Question: This is the method I use to retrieve MAC address from my user.
To reproduce a scenario where a MAC address does not get retrieved, I intentionally disabled my network card. This should not return a MAC address, using this method:
'''
public static string returnMAC1()
{
try
{
ManagementObjectSearcher searcher = new ManagementObjectSearcher("Select MACAddress, PNPDeviceID FROM Win32_NetworkAdapter WHERE MACAddress IS NOT NULL AND PNPDEVICEID IS NOT NULL");
ManagementObjectCollection mObject = searcher.Get();
foreach (ManagementObject obj in mObject)
{
string pnp = obj["PNPDeviceID"].ToString();
if (pnp.Contains("PCI\"))
{
string mac = obj["MACAddress"].ToString();
mac = mac.Replace(":", string.Empty);
if (string.IsNullOrEmpty(mac))
{
throw new System.Exception("Invalid PCI MAC");
}
return mac;
}
}
return string.Empty;
}
catch (Exception ex)
{
Console.WriteLine("Error Message: " + ex.Message);
}
return string.Empty;
}
'''
With this said, despite my exception handler in place to throw an error, I am unable to get it to throw an error despite my output being like this:

Note: It should say: 'Error Message: Invalid PCI MAC'.
Is there any way to check what that "blank" is? Apparently it's not a '""', or 'string.Empty', or 'null', or 'null'.
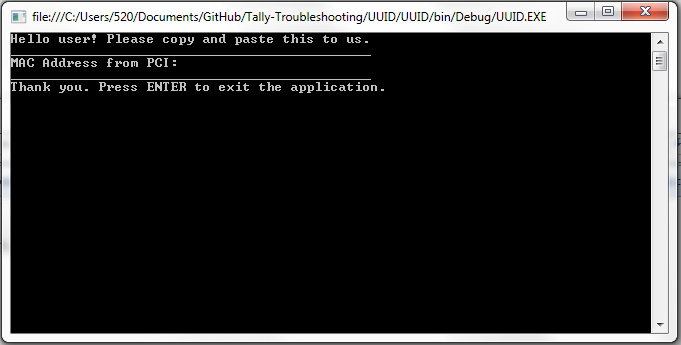
Answer: > To reproduce a scenario where a MAC address does not get retrieved, I
intentionally disabled my network card. This should not return a MAC
address, using this method: ...
Could it be that after disabling the card, the following condition is always 'false'
'''
if (pnp.Contains("PCI\"))
'''
In such case nothing happens within 'foreach' loop and function returns 'string.Empty'?